Question: I have an issue selecting multiple checkbox in zk. when i selecte listbox header checkbox for multiple data 'encrypt/decrypt' that give me this 'java.lang.ClassCastException' and when i select multiple listcell without list header checkbox for 'encrypt/decrypt' it working fine .
Internalization of 'selectedFolderInfo' in 'aftercompose' method
'''
Set<FolderInfoData> selectedFolderInfo = new HashSet<FolderInfoData>();
'''
Here's my code:
'''
@Command
@NotifyChange({ "folderInfoList", "selectedFolderInfo" })
public void encryptInfo() {
if (selectedFolderInfo == null) {
showError("Please select an info to Encrypt/Decrypt");
return;
} else if (selectedFolderInfo != null && selectedFolderInfo.isEmpty()) {
showError("Please select an info to Encrypt/Decrypt");
return;
}
List<FolderInfoRecord> folderRecord = new ArrayList<FolderInfoRecord>();
for(FolderInfoData folderInfoData:selectedFolderInfo){
FolderInfoRecord folderInfoRecord=folderInfoData.getFolderInforecord();
folderRecord.add(folderInfoRecord);
}
try {
Services.folderService().encryptDecryptFolderInfoRecords(folderType, folderRecord.toArray(new FolderInfoRecord[0]));
} catch (FolderInfoPermissionDeniedException e) {
e.printStackTrace();
}
'''
Listbox:
Here's Logcat:
'''
Jan 07, 2014 5:37:38 PM org.zkoss.zk.ui.impl.UiEngineImpl handleError:1359
SEVERE: >>java.lang.ClassCastException: java.lang.String cannot be cast to com.csdcsystems.amanda.jems.web.viewmodel.FolderInfoEditViewModel$FolderInfoData
>> at com.csdcsystems.amanda.jems.web.viewmodel.FolderInfoEditViewModel.encryptInfo(FolderInfoEditViewModel.java:752)
>> at sun.reflect.GeneratedMethodAccessor135.invoke(Unknown Source)
>> at sun.reflect.DelegatingMethodAccessorImpl.invoke(Unknown Source)
>> at java.lang.reflect.Method.invoke(Unknown Source)
>> at org.zkoss.bind.impl.ParamCall.call(ParamCall.java:111)
>> at org.zkoss.bind.impl.BinderImpl.doExecute(BinderImpl.java:1744)
>> at org.zkoss.bind.impl.BinderImpl.doCommand(BinderImpl.java:1505)
>> at org.zkoss.bind.impl.BinderImpl.access$1500(BinderImpl.java:107)
>> at org.zkoss.bind.impl.BinderImpl$CommandEventListener.onEvent0(BinderImpl.java:1374)
>> at org.zkoss.bind.impl.BinderImpl$CommandEventListener.onEvent(BinderImpl.java:1326)
'''
'
Anyone give me any suggestion how can resolve this issue ?
Thanks
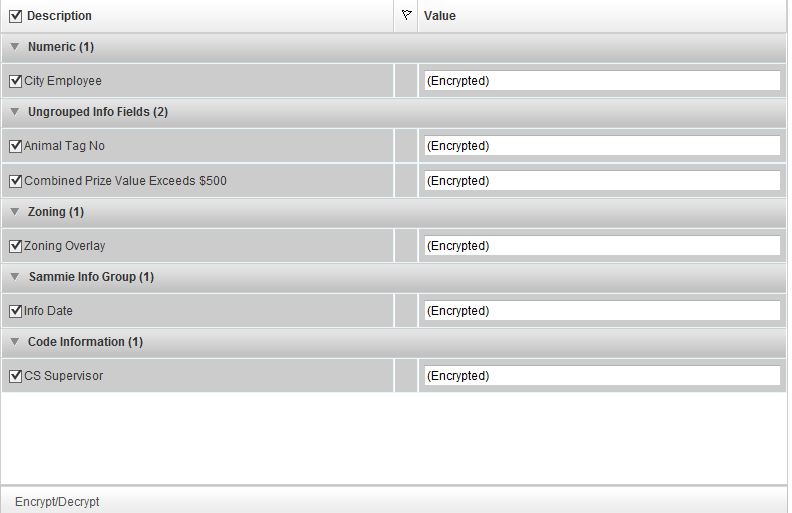
Answer: I just cast the 'selectedFolderInfo' its work fine now .
'''
for (Object obj : selectedFolderInfo) {
if (obj instanceof FolderInfoData) {
FolderInfoData folderInfoData = (FolderInfoData) obj;
FolderInfoRecord folderInfoRecord = folderInfoData.getFolderInforecord();
folderRecord.add(folderInfoRecord);
}
}
'''